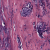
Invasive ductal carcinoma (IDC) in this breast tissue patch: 1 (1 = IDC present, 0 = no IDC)